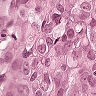
Metastatic tissue present: yes